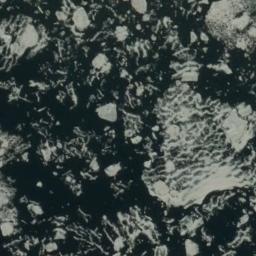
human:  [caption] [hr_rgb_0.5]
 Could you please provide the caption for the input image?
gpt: The sea is surrounded by sea ice .

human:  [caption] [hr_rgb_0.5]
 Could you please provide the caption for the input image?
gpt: There are many ice on the dark green sea .

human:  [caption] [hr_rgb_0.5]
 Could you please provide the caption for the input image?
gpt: Countless large and small irregular pieces of ice are connected into a loose large piece floating on the blue sea .

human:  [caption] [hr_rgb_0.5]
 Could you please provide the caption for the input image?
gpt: A lot of sea ice of different sizes floats in the deep blue sea .

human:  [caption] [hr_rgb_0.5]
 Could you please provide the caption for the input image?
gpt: There are many pieces of sea ice .